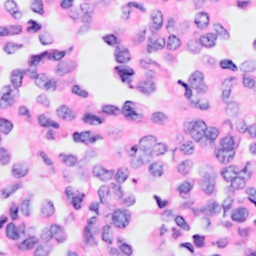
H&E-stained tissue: Breast